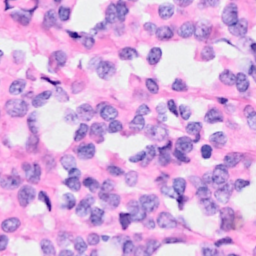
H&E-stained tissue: Breast